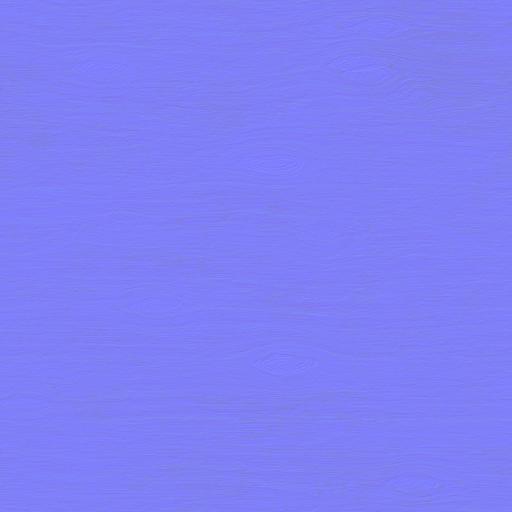
clean fine knotholes light smooth wood wooden